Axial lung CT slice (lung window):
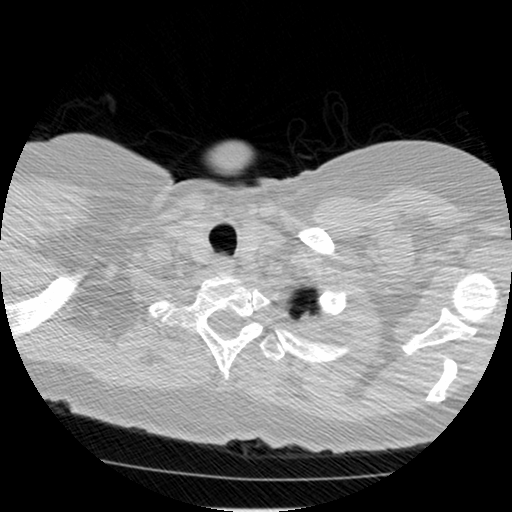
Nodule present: no